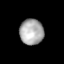
Tissue: lung
Cell type: Endothelial cells
Senescence score: 0.6864
Nuclear area (px): 599
Mean DAPI intensity: 170.81